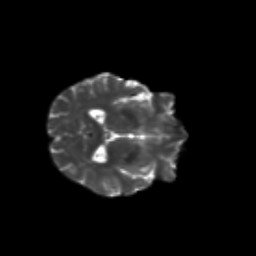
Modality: T2w
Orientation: axial
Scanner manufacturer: siemens
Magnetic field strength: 3 T
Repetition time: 9.2 s
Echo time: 0.084 s